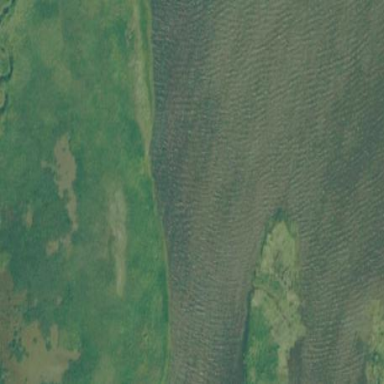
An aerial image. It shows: Wetland area.